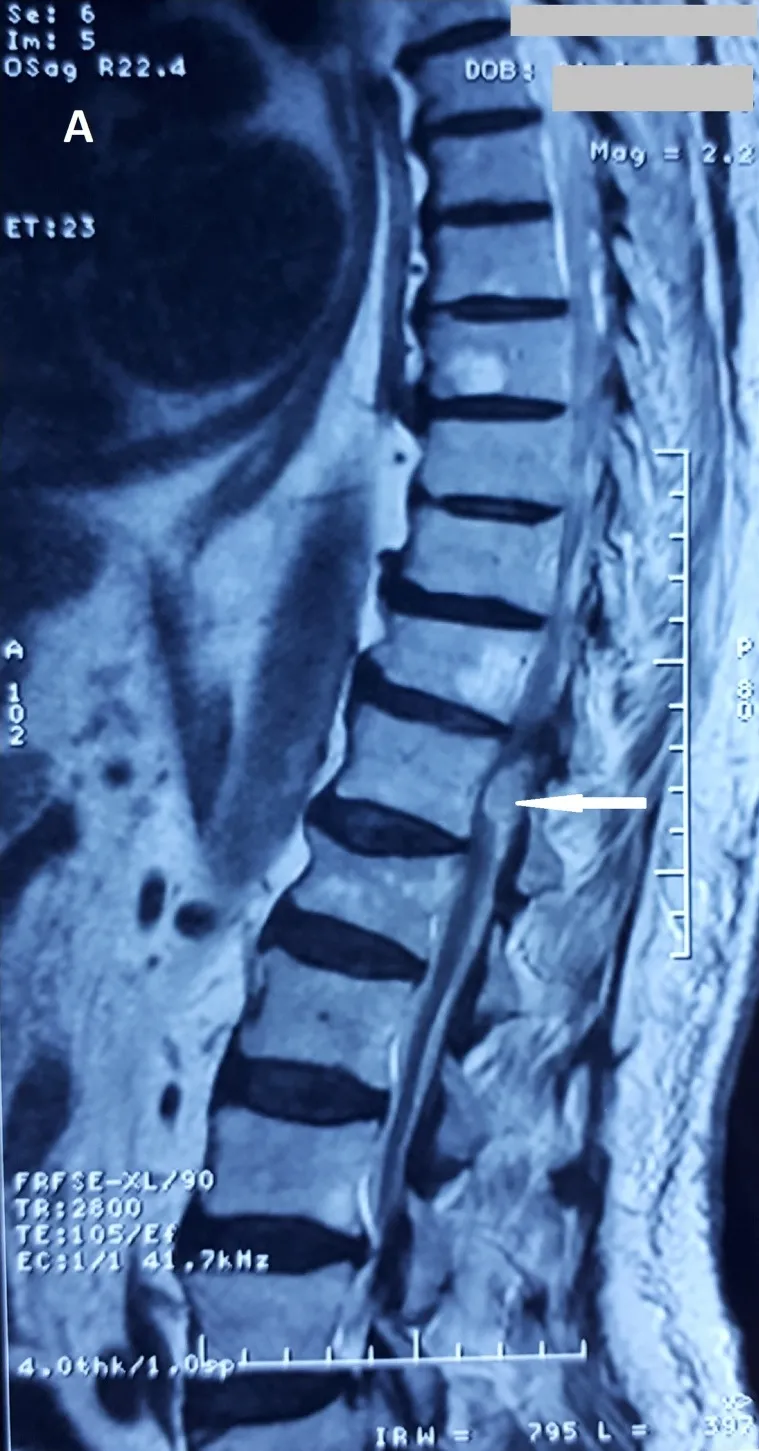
Preoperative images from (A).
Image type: radiology (mri)